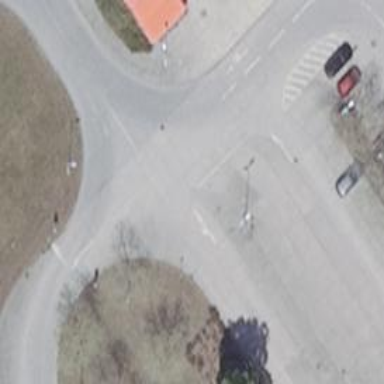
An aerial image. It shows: Parking aisle designated as service road.